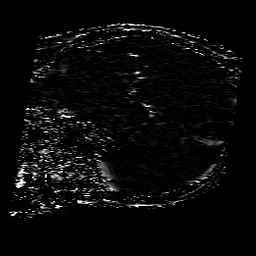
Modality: SWI
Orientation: sagittal
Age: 66
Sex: female
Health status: ill
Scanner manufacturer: philips
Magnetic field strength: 3 T
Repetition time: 0.031 s